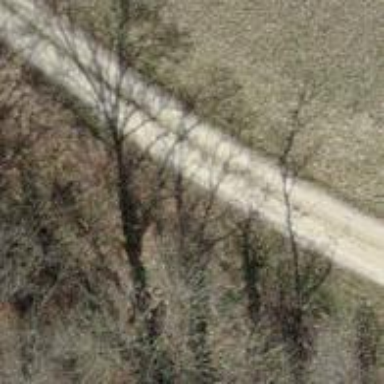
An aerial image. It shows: Gravel track with grade2 quality.